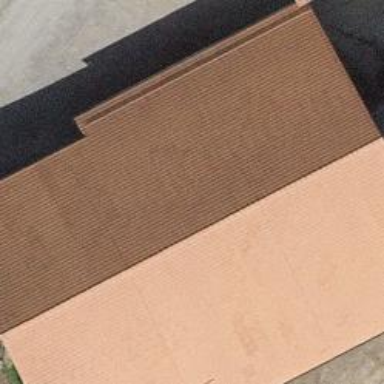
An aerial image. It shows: Simple and straightforward house.